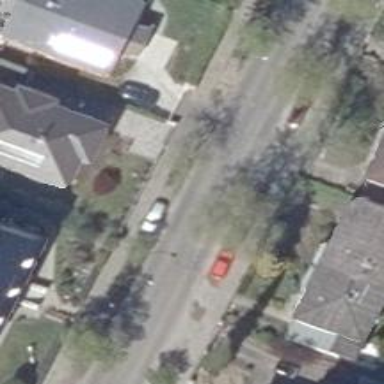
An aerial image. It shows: Avenue of deciduous broadleaved trees.